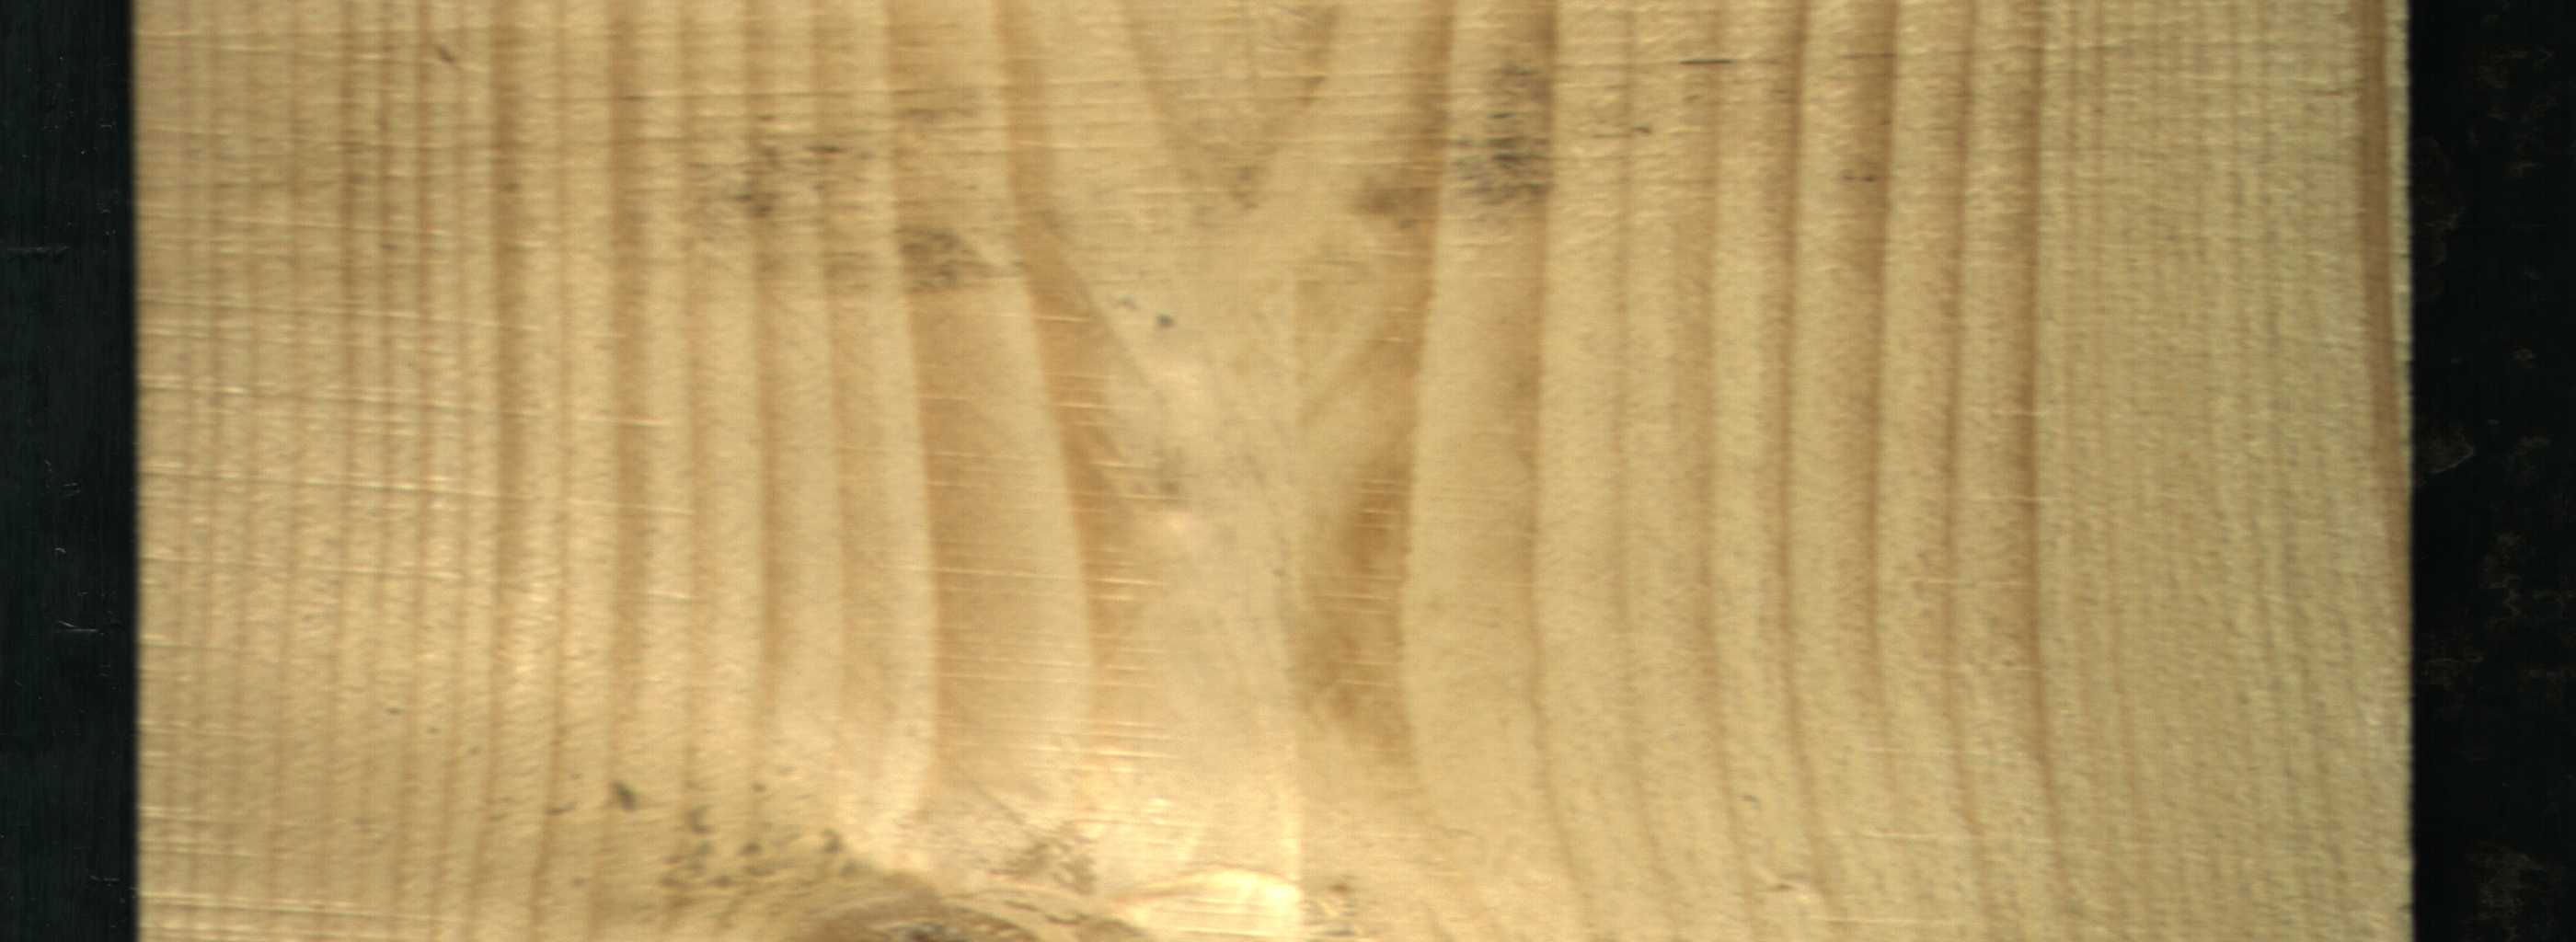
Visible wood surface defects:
Live_Knot